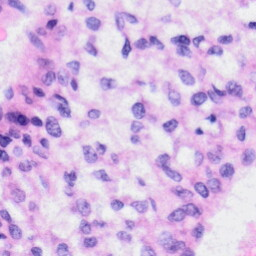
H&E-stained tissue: Liver